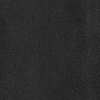
Atmospheric dust classification: dusty